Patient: sex M, age 80
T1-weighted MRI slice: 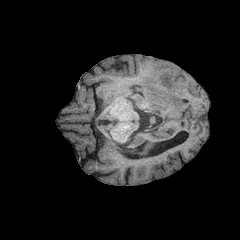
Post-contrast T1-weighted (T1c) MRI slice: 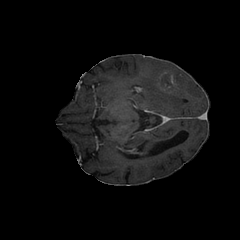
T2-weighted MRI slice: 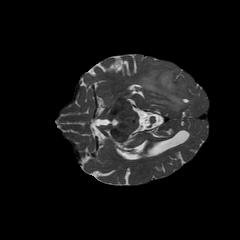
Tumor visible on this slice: yes
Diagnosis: Glioblastoma, IDH-wildtype
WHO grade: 4